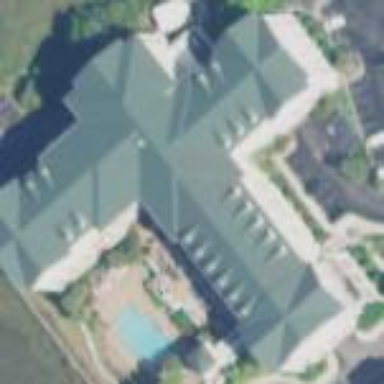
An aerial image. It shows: Hotel building.